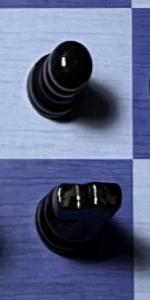
Label: Knight_Black